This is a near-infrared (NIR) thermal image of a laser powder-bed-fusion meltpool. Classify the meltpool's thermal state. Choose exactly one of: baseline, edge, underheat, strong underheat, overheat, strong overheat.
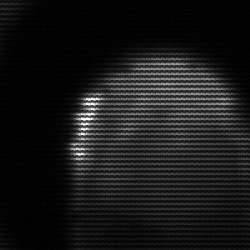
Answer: edge